Question: I'm adding p-dropdown to a p-table similar to what is seen here: <URL>
The p-dropdown is overflowing into the next cell. How can I prevent p-dropdown from flow to the next cell?
I have tried the following:
- adding [style]="{'width':'100%'}" to p-dropdown element
- adding [autoWidth]="true" to the p-dropdown element
- adding max-width to the p-dropdown element

'''
<p-table [columns]="cols" [value]="wfdata" [paginator]="true" [rows]="10">
'''
...
'''
<th *ngFor="let col of cols" [ngSwitch]="col.value">
<p-dropdown *ngSwitchCase="'invoice_status'"
[options]="statuses"
[autoWidth]="true"
[style]="{'width':'100%'}"></p-dropdown>
'''
...
'''
</p-table>
'''
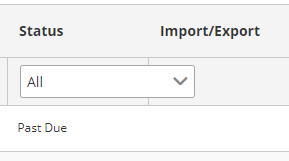
Answer: inside the p-dropdown component there is a class '.ui-dropdown' this set the 'min-width' to fixed values '12.5em;' so if you set the min-width to '0' or 'initial' will solve the problem
'''
.base-table {
p-dropdown {
.ui-dropdown {
min-width:0;
}
}
}
'''
or like this will reset the min-width for 'p-dropdown' component in the all project
'''
p-dropdown {
.ui-dropdown {
min-width:0; // auto , initial
}
}
'''
<URL>